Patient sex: M
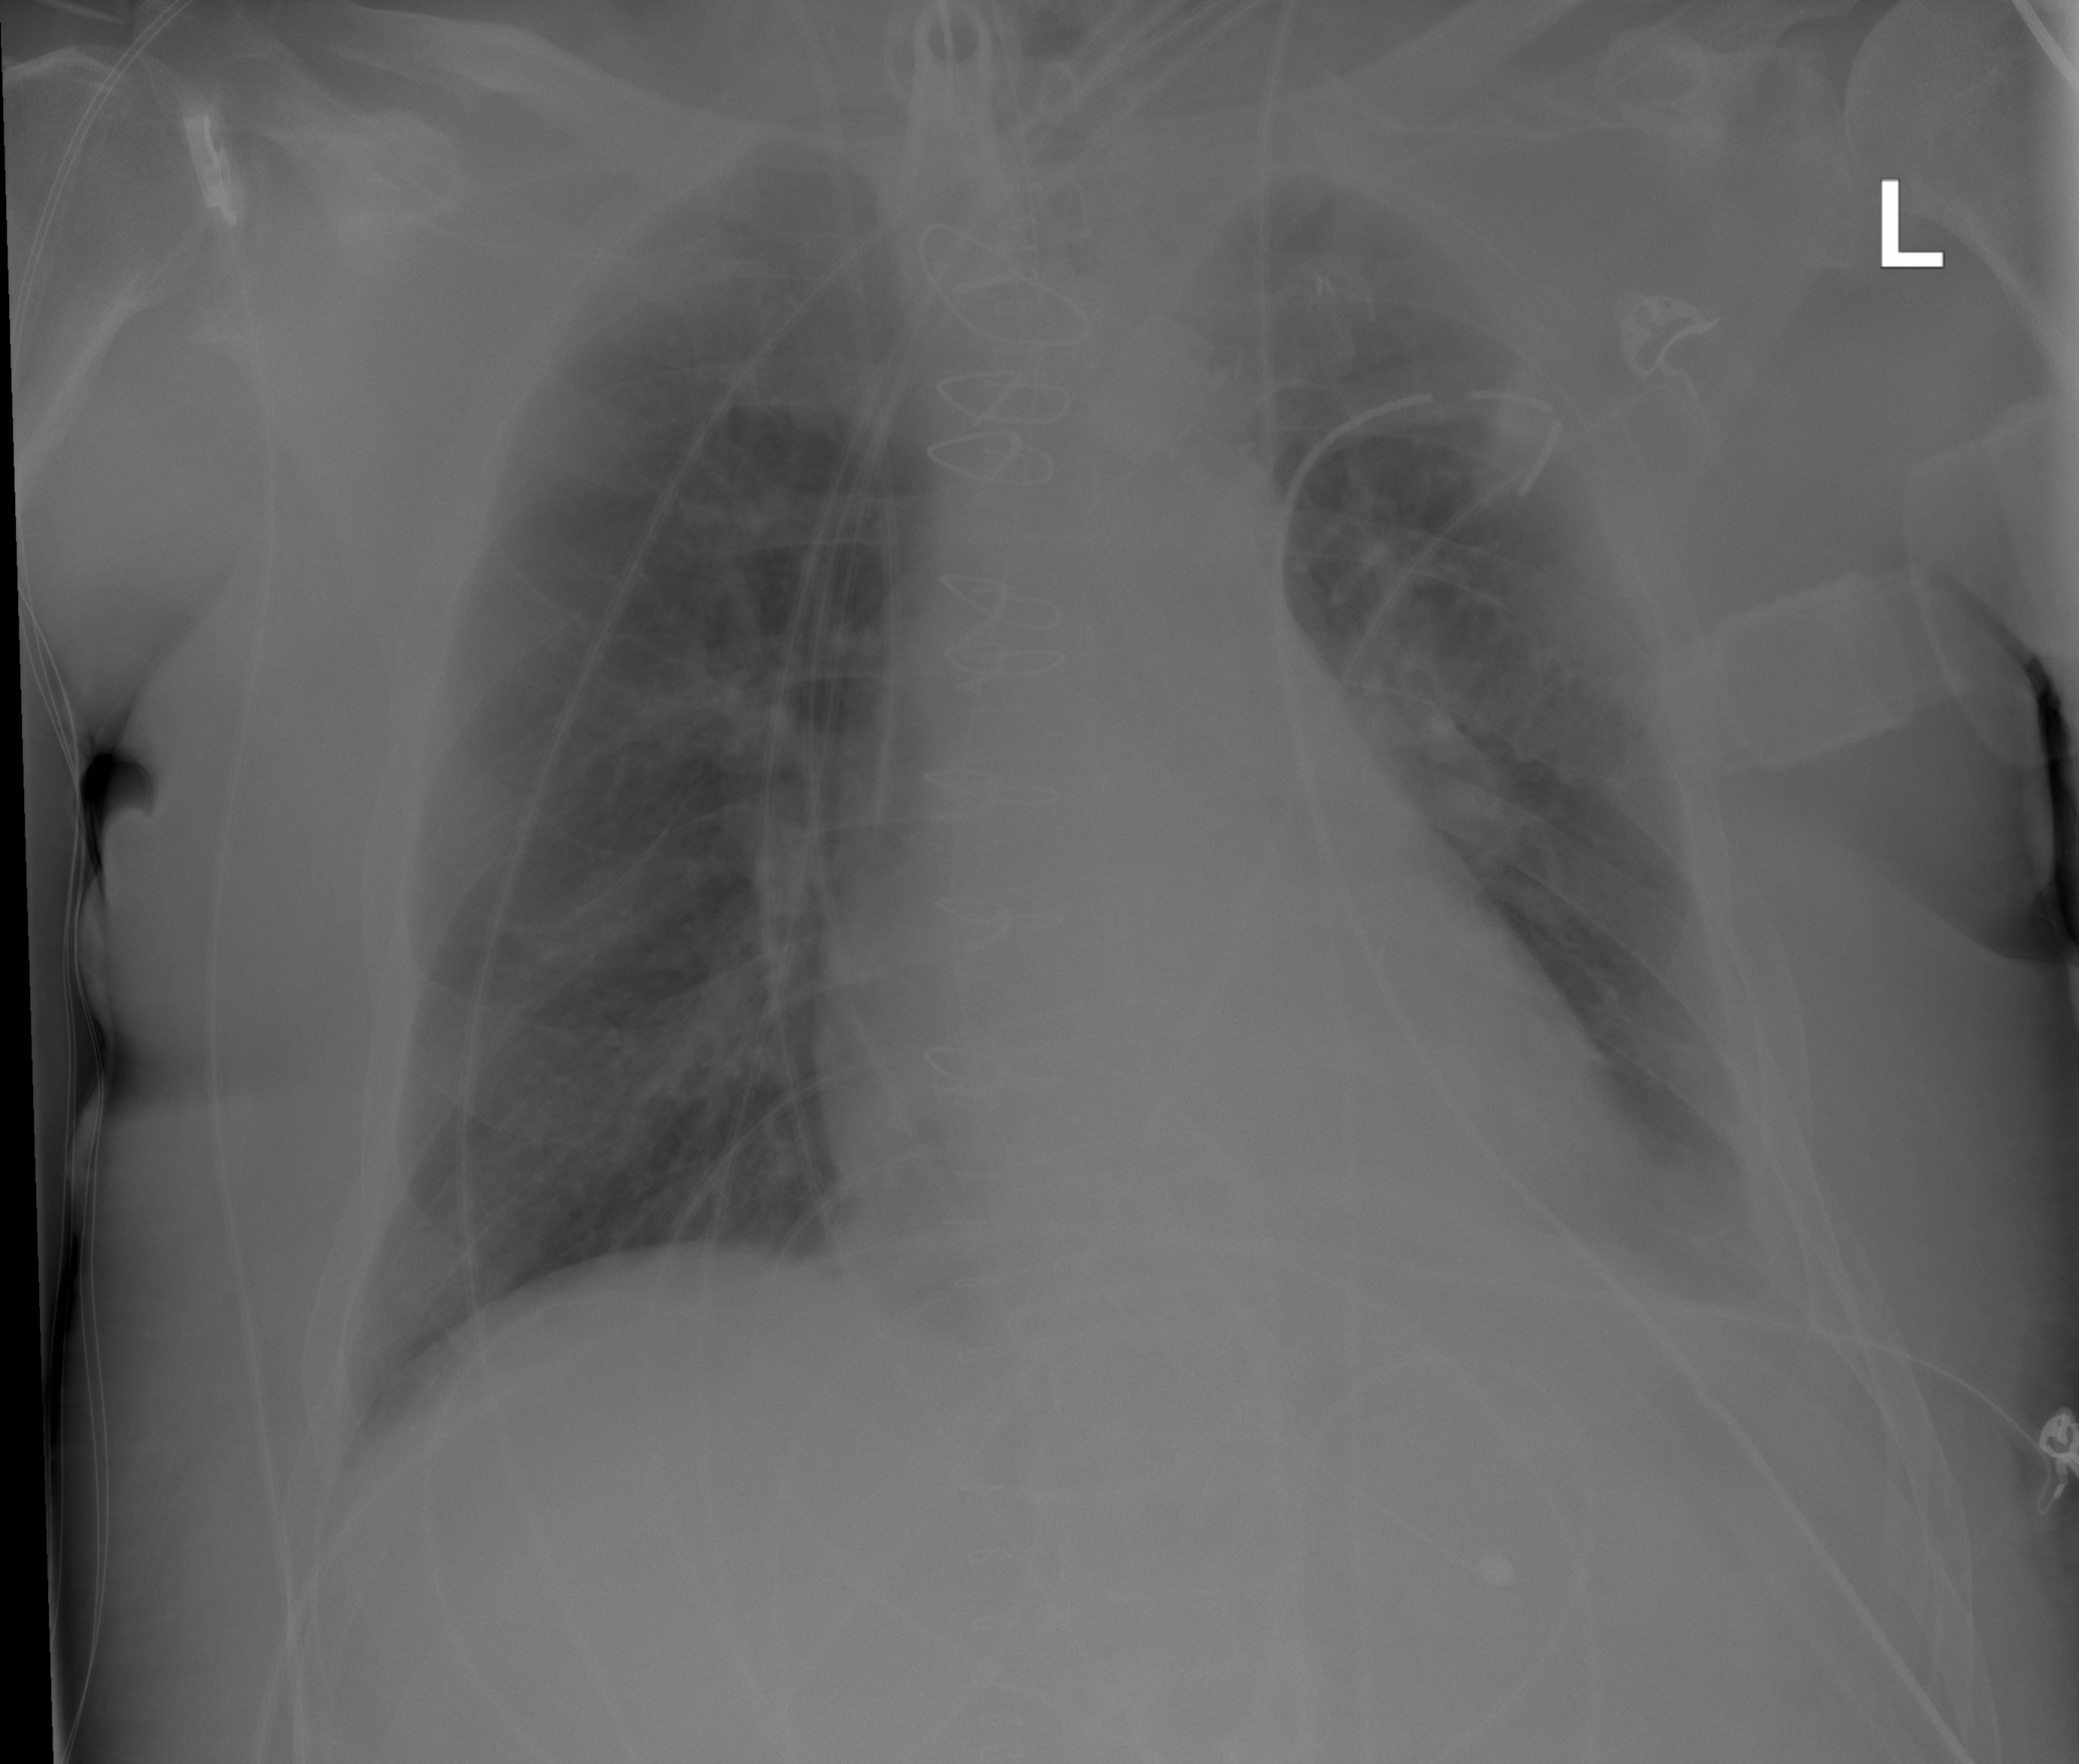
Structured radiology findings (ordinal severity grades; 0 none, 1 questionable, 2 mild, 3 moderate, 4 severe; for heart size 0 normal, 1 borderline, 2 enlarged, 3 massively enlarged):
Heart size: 2
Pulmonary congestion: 0
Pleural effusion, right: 0
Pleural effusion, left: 2
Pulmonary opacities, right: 0
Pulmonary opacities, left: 2
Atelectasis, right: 0
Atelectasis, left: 0